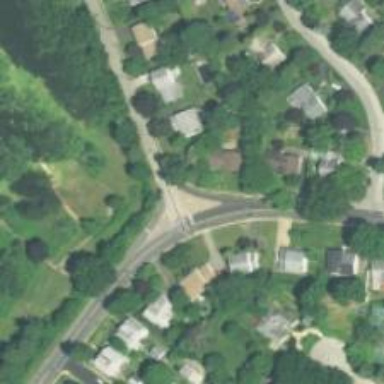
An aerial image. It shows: Residential road.